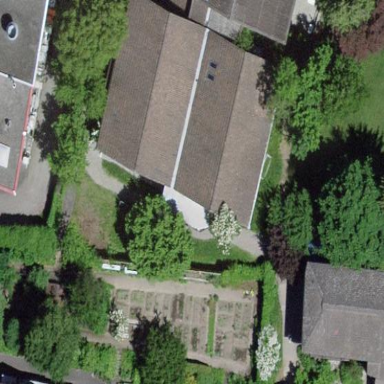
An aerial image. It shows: School building.